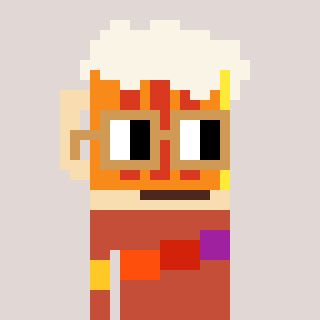
a pixel art character with square brown glasses, a beer-shaped head and a rust-colored body on a warm background